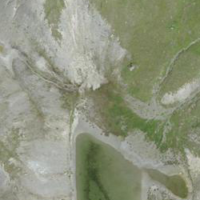
EUNIS habitat code: 31
Species observed at this site:
Doronicum grandiflorum